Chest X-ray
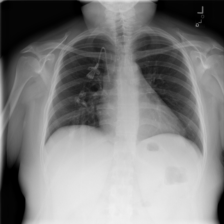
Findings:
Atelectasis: negative
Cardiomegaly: negative
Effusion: negative
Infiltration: negative
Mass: negative
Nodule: negative
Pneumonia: negative
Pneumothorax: negative
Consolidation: negative
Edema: negative
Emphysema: negative
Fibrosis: negative
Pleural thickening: negative
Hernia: negative